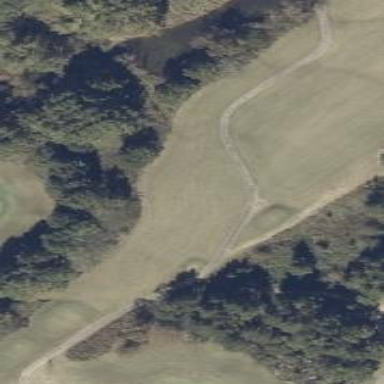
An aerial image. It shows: Rough grass area on golf course.